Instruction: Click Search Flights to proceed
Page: home
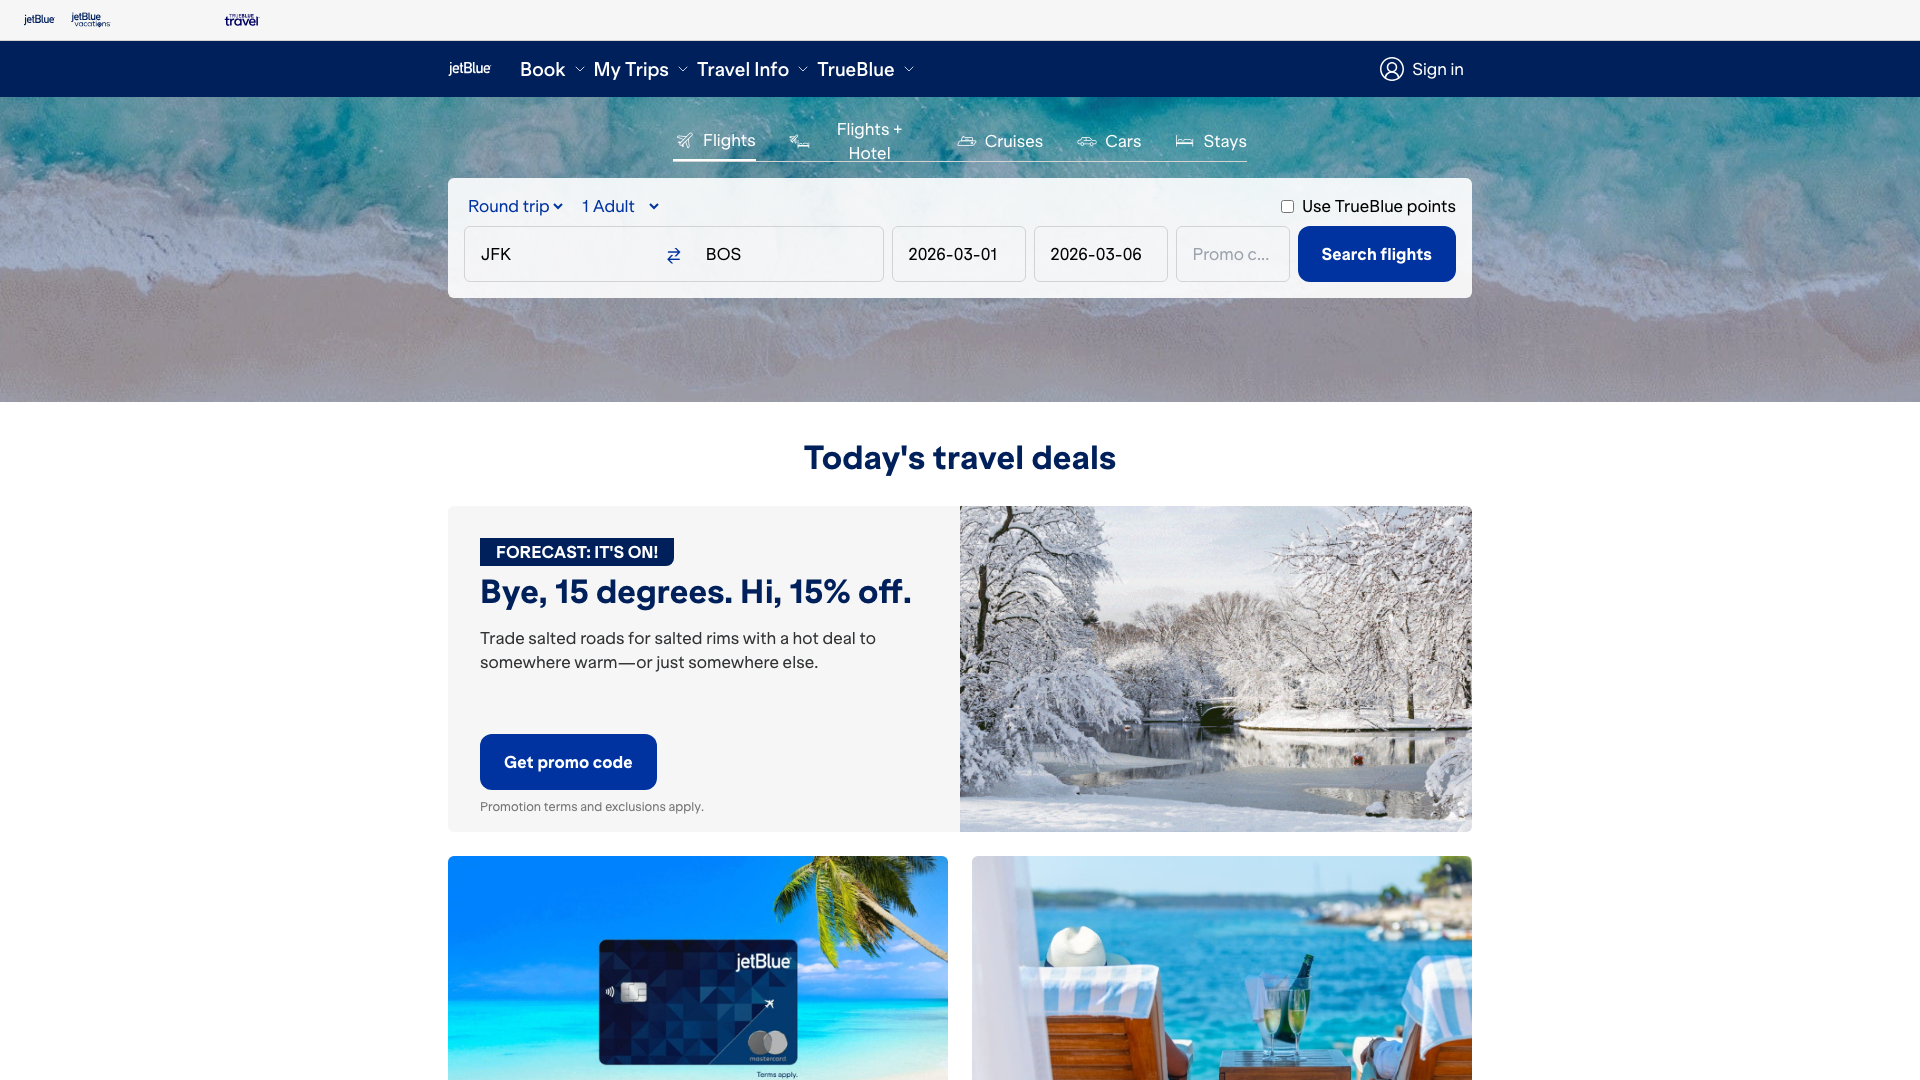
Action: click